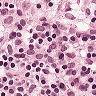
Metastatic tissue present: no